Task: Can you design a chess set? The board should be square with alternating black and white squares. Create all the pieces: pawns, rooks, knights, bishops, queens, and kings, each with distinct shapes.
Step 4466:
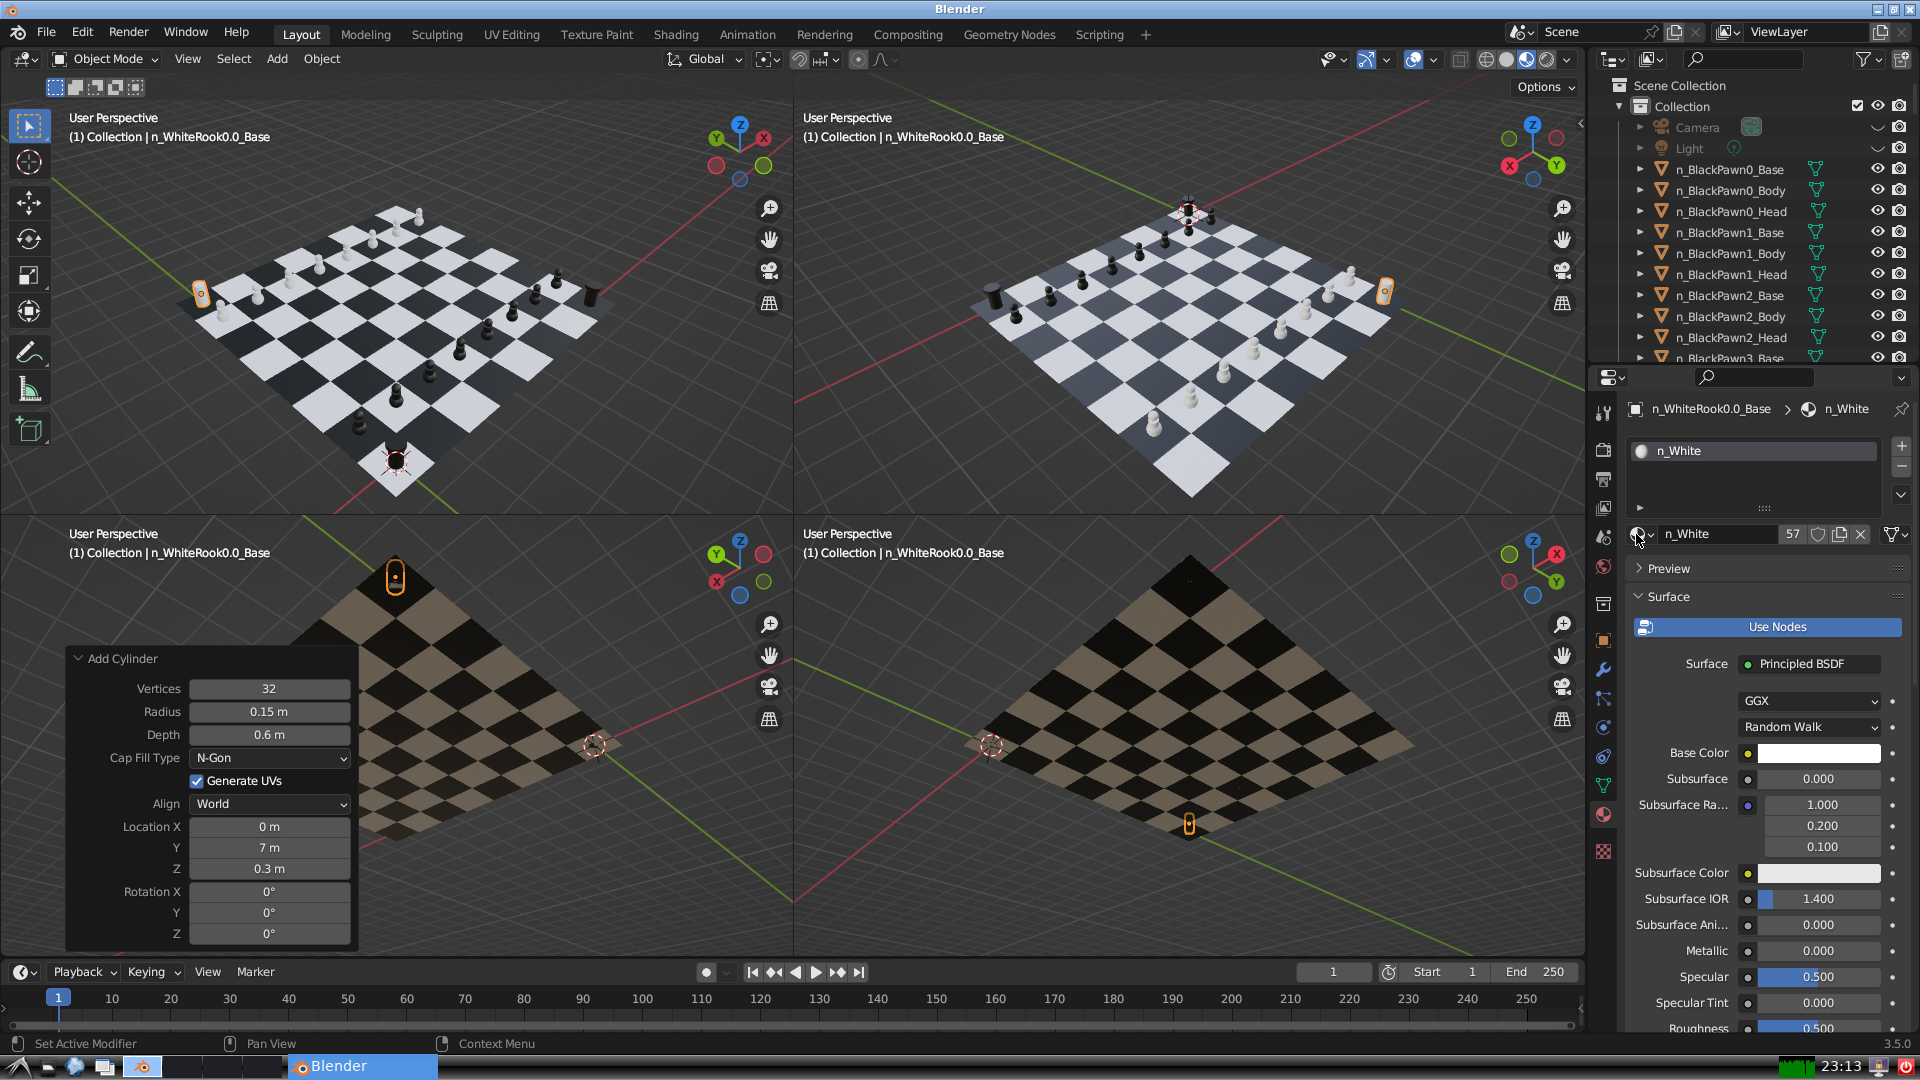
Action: {"mouse_move": [278, 58]}